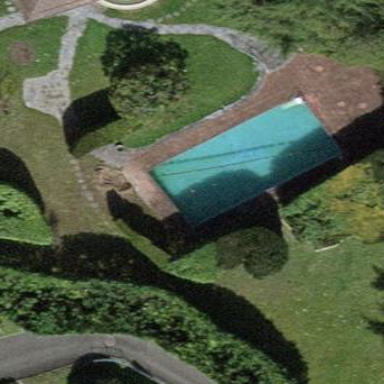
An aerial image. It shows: Swimming pool located in leisure land.